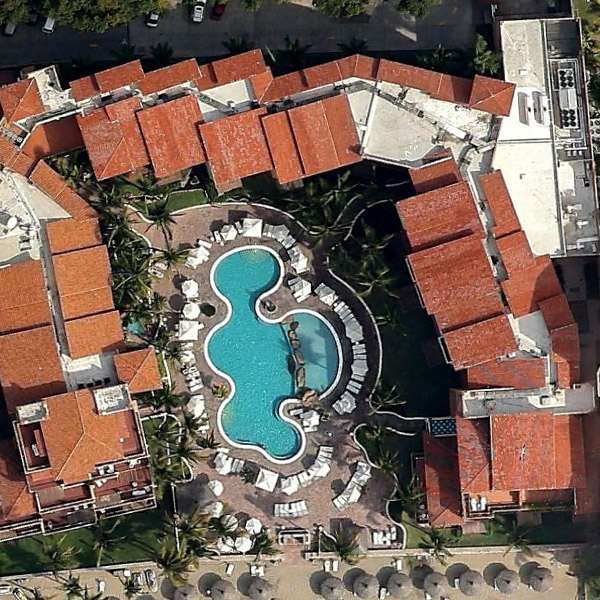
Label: Resort